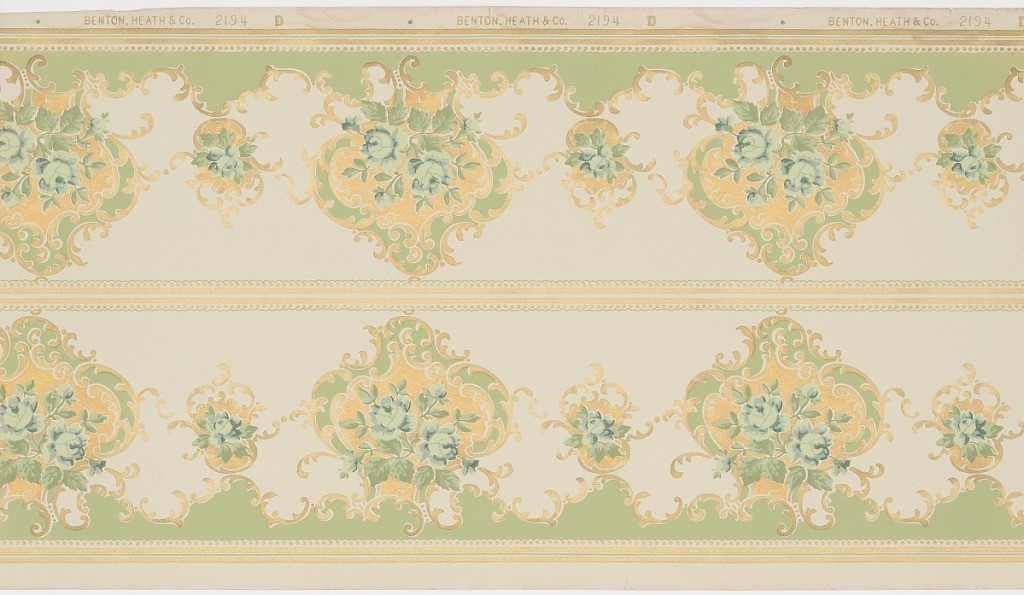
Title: Frieze
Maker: Benton, Heath & Co., Hoboken, New Jersey, 1875 - 1917
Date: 1905–1915
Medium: Machine-printed paper
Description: Alternating large and small floral medallions; printed 2 across.